Field crop: maize
Growth stage: 2
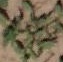
Species: atriplex